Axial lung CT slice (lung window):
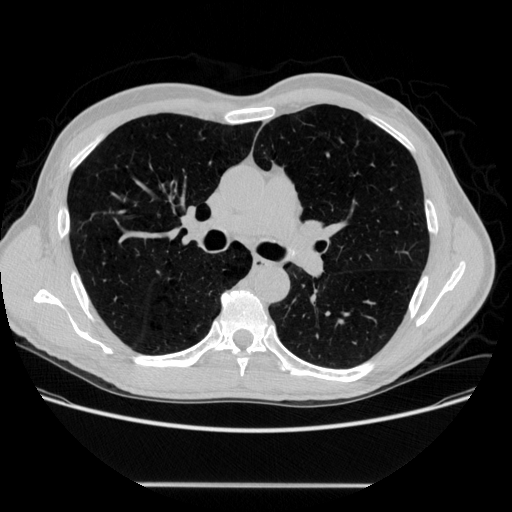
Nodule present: no